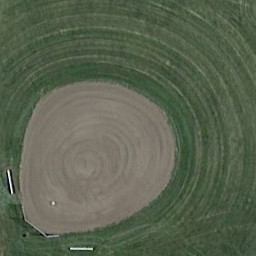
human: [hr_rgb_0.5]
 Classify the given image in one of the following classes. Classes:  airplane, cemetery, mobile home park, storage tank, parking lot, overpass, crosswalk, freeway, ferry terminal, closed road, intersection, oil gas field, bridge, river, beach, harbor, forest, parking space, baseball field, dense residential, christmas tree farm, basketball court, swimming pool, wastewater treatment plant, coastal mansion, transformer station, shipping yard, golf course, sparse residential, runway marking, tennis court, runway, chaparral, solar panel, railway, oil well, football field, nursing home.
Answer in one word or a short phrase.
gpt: baseball field